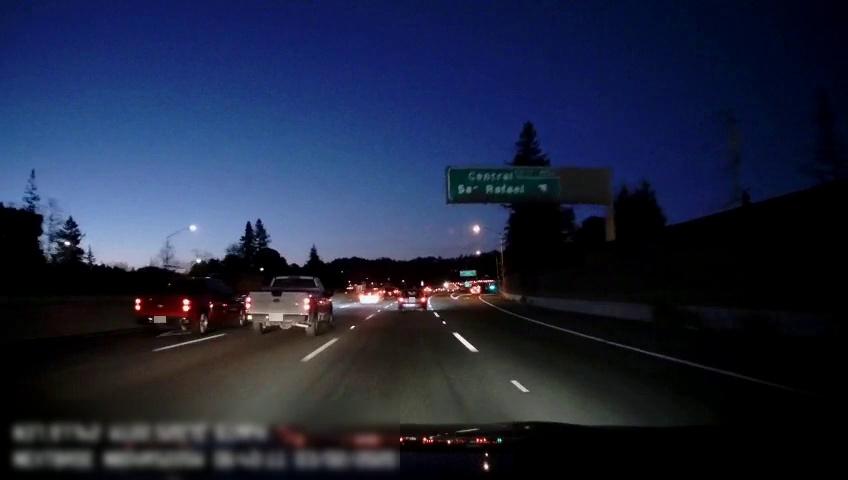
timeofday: Night
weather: Other
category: Drivable Space
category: Vehicles | Car
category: Vehicles | SUV
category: Vehicles | Car
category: Vehicles | Truck
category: Vehicles | Truck
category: Vehicles | Truck
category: Vehicles | Truck
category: Lanes | Alternate Lane
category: Lanes | Alternate Lane
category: Lanes | Current Lane
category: Lanes | Current Lane
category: Lanes | Alternate Lane
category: Lanes | Alternate Lane
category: Lanes | Alternate Lane
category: Traffic | Signs
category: Traffic | Signs